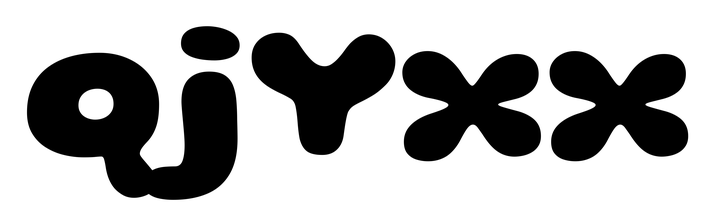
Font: Gluten_ExtraBold